Question: A couple weeks ago my IDE started getting very forceful... Since it's hard to explain what I mean, here is a video:
<URL>
It lets me do what I want outside of the parenthesis, so maybe it thinks it's bad syntax two put to evaluations inside, but even if that's true, I don't want my IDE what I can type, it should just use intellisense and put the squigglies.
Here are the extensions I have installed (I disabled the one I installed most recently but it didn't help). I've used almost all of these forever without problem...

: Offered a bounty because this is making me rage. I have disabled ALL extensions and right now I have the following line:
'''
output += "<div title='" + dr("ServiceGroupType_Desc") + "'>" + dr("ServiceGroupType_Desc") + "</div>"""
'''
I delete the two extra quotes at the end. It just won't let me.
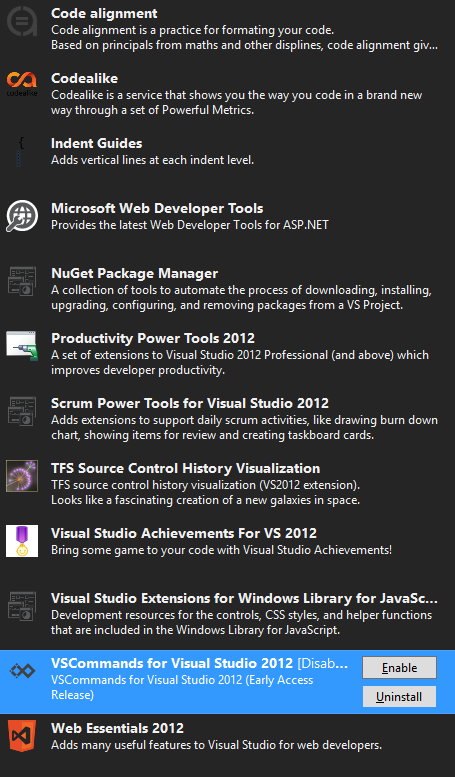
Answer: I had the same issue as you and had to the 'Codealike' plugin to get it working again.